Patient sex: F
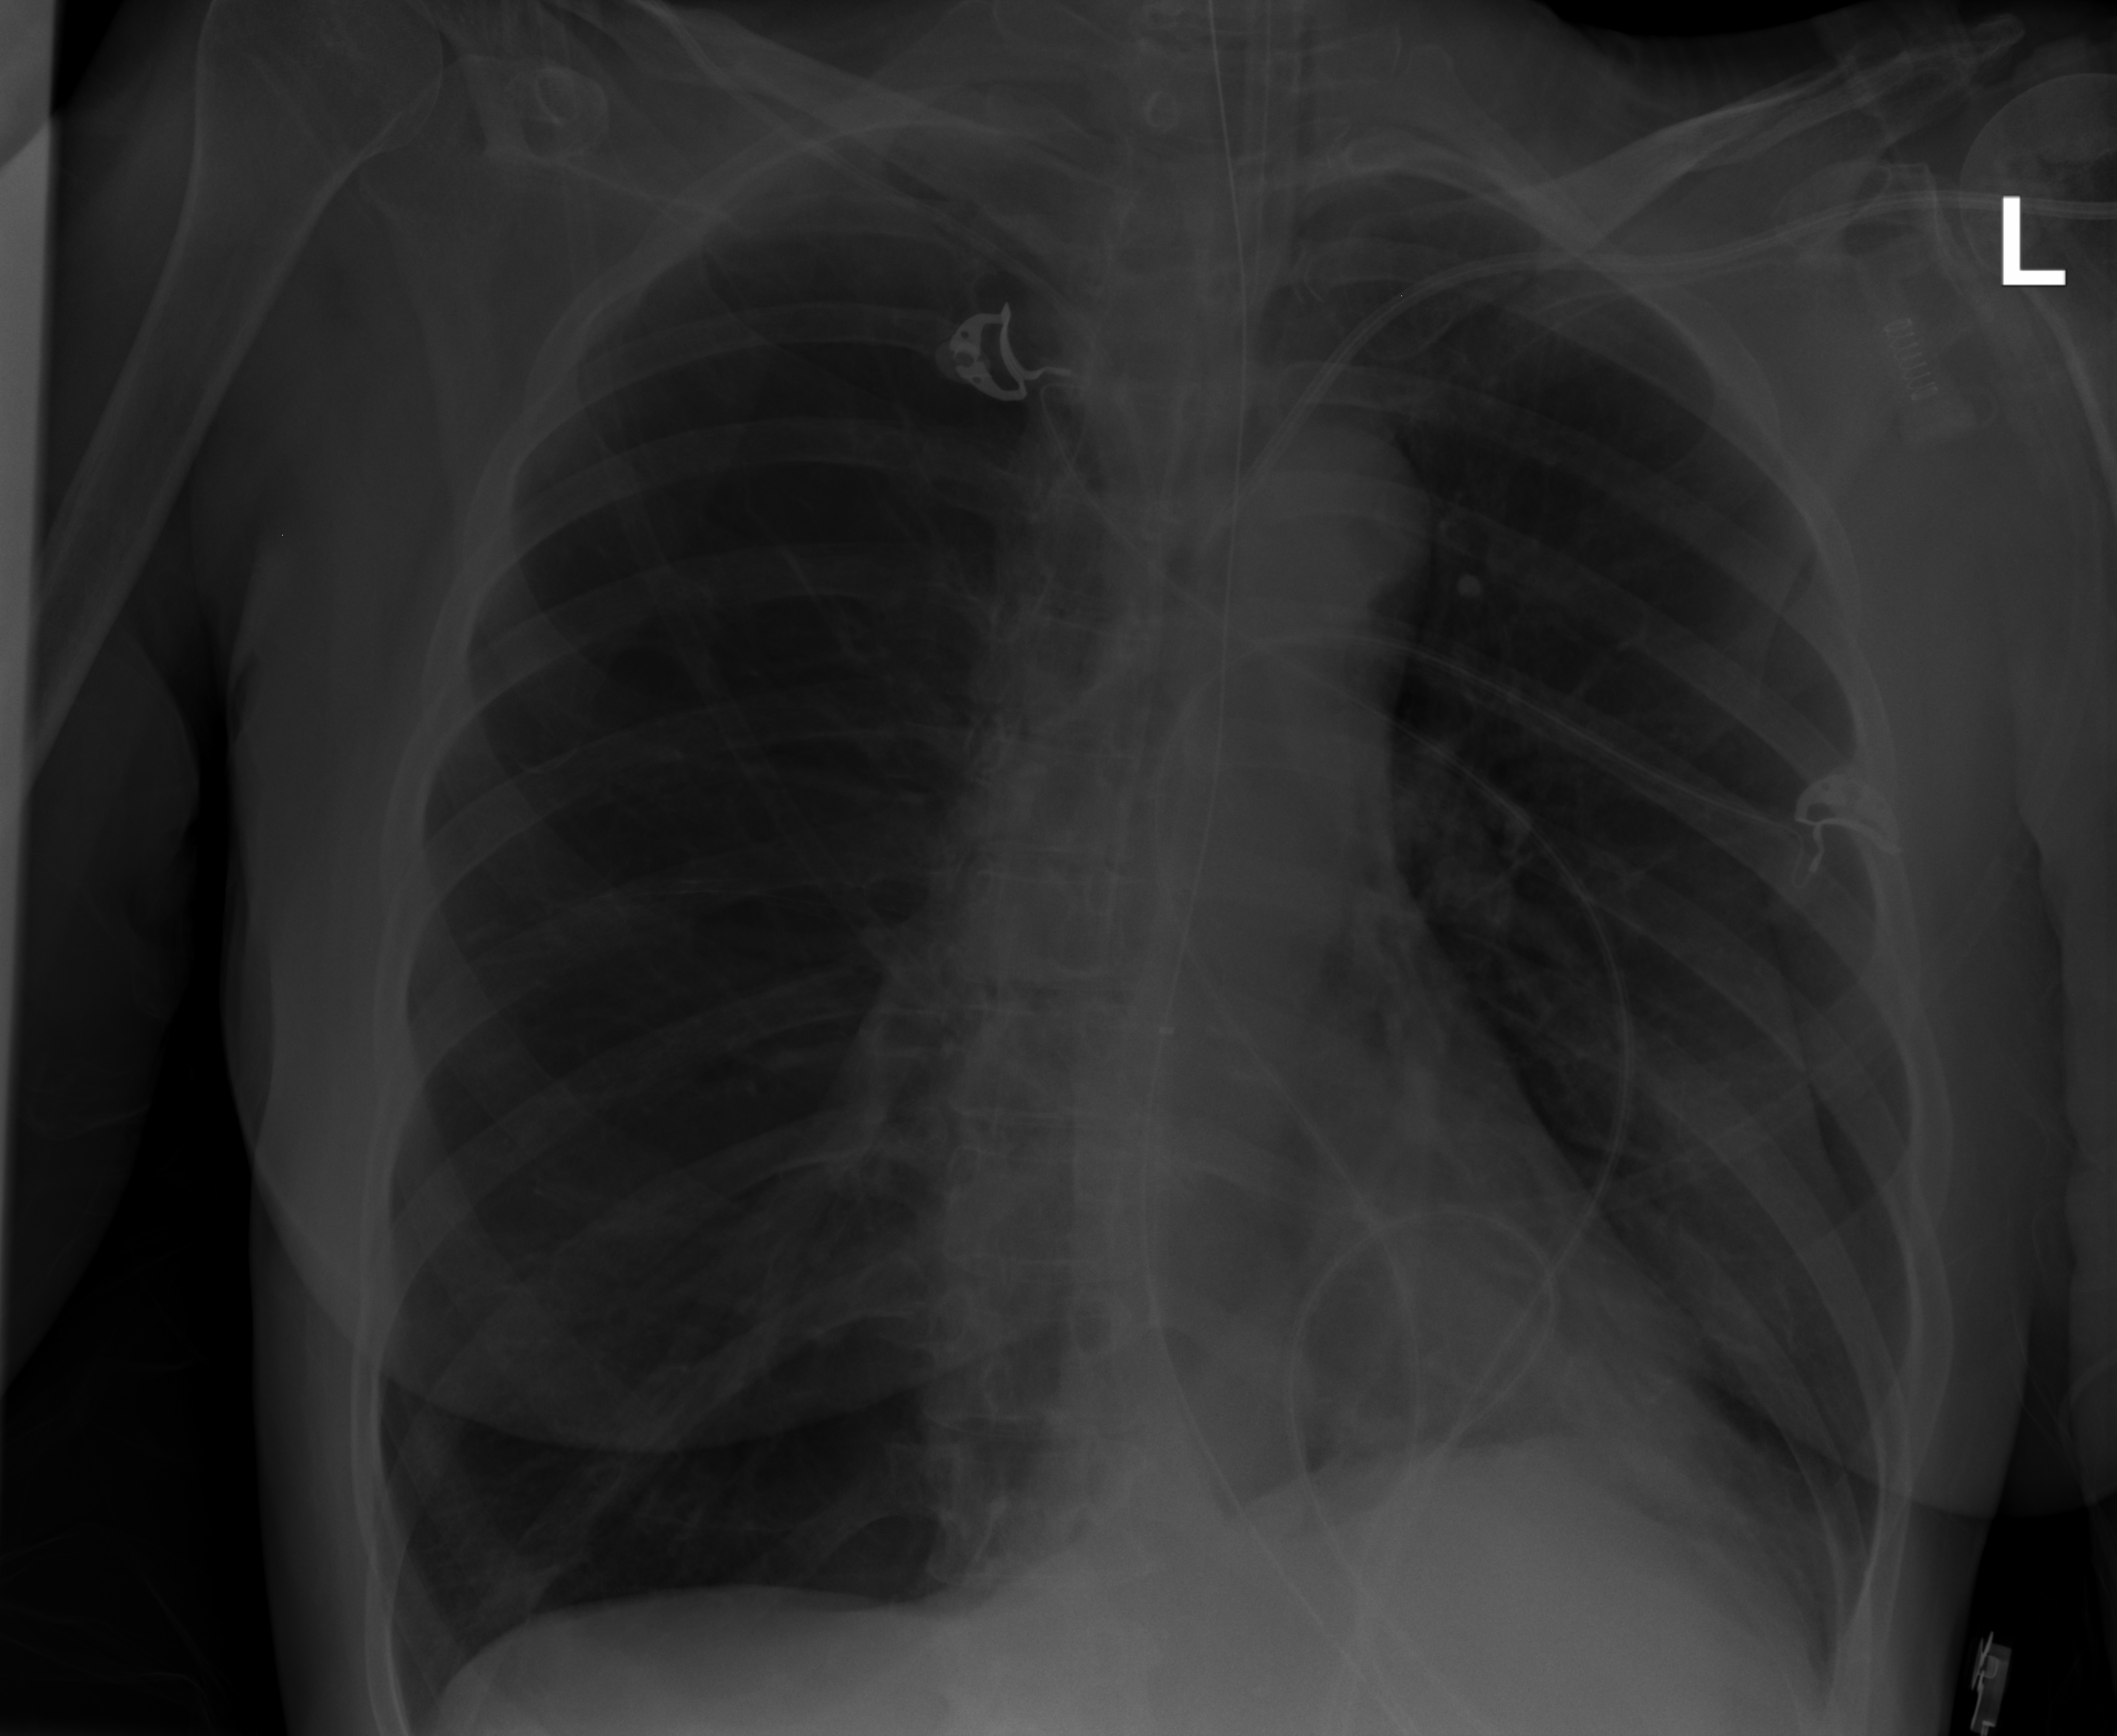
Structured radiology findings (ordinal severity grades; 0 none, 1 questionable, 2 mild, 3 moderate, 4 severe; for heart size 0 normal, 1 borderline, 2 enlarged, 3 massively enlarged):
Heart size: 0
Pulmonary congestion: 0
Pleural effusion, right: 0
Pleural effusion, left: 2
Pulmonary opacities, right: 0
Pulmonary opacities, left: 0
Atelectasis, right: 0
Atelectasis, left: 2